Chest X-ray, AP view. Patient: 66 years old, sex M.
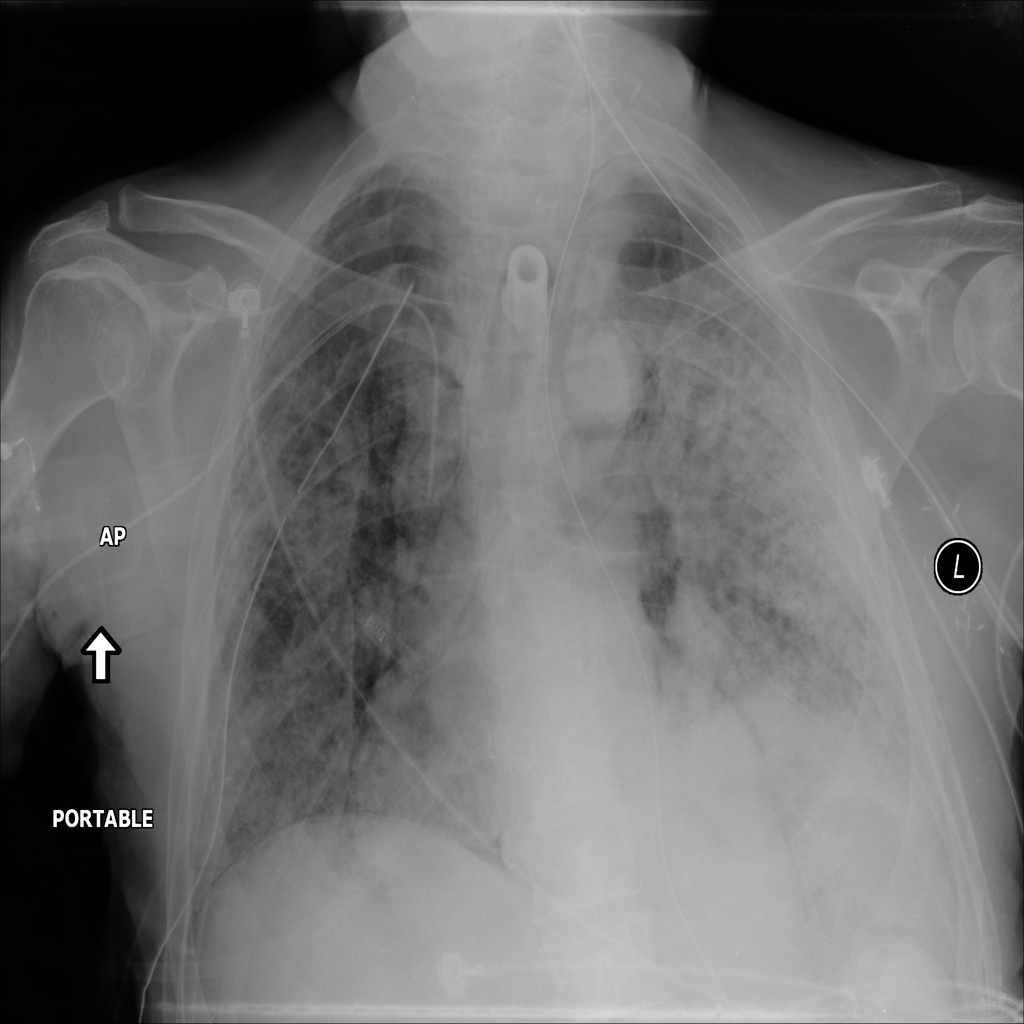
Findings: Infiltration